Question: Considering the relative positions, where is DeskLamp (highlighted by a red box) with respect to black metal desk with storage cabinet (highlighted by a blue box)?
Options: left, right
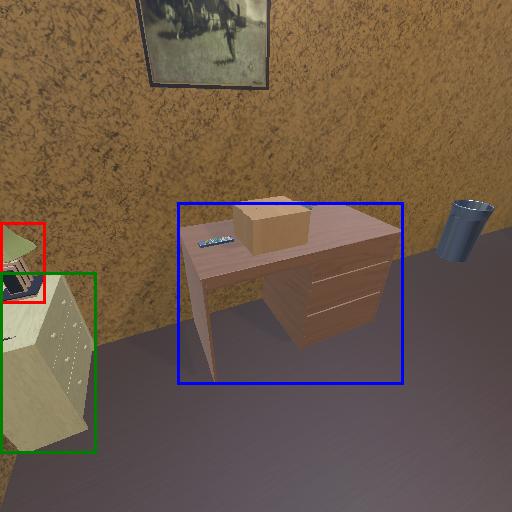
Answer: left